Interaction volume radius: 10 \u00c5
Interaction volume height: 40 \u00c5
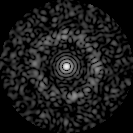
Disorder parameter: 0.8342